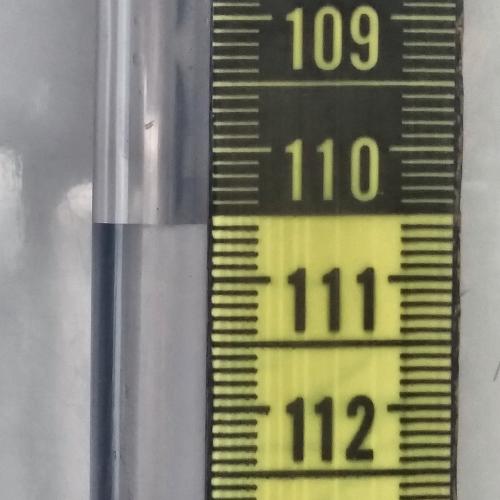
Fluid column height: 110.6 cm